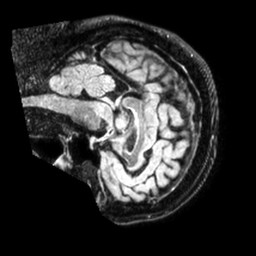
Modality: FLAIR
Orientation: sagittal
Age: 71
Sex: female
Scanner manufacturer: philips
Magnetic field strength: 1.5 T
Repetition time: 4.8 s
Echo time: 0.3363 s